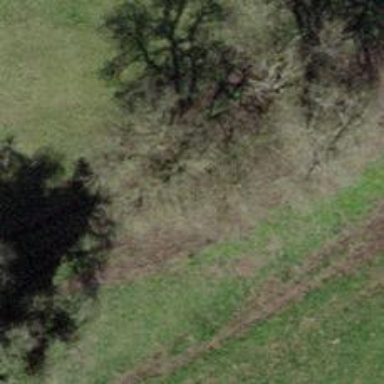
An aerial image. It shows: Deciduous tree with broadleaved leaves.